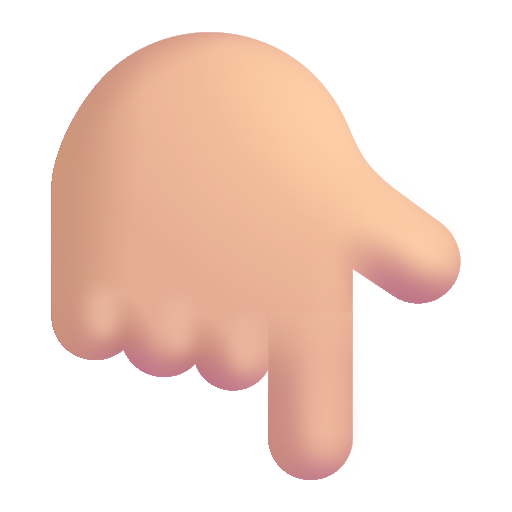
backhand index pointing down color  light